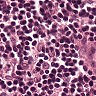
Metastatic tissue present: no